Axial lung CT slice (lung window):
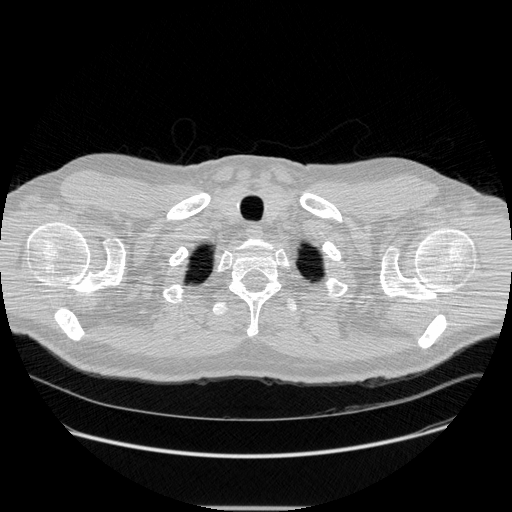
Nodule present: no